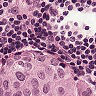
Metastatic tissue present: yes